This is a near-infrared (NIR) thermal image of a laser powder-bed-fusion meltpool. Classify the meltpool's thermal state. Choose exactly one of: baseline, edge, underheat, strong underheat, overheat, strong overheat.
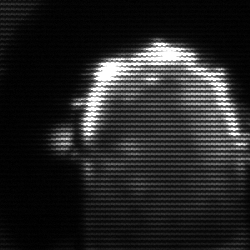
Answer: baseline